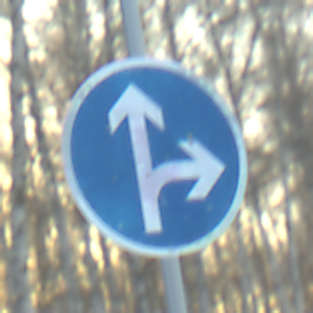
Verkehrszeichen: VorgeschriebeneFahrtrichtungGeradeausOderRechts
Umgebung: Outdoor, Nature
Tageszeit: SunriseSunset
Wetter: Clear
Licht: Natural
Jahreszeit: Winter
Kontrast: LowContrast